Question: sorry im a newbie in css, so please dnt be angry at me, i really wanted postion something like this:
taking in mind that the number will grow, so the text has to stay in the middle. if you get what i mean! :))

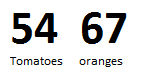
Answer: In order to centre text:
'''
text-align: center;
'''
As for putting your content horizontally, you have more than one way of doing it.
1. Use a table. Not the best idea, TBH, but the possibility exists.
2. Use a CSS grid, such as http://www.1kbgrid.com/ - a way better idea.
3. Use an unordered list. Set list style to none to get rid of bullets, and display the list items inline.
4. Manually float your numbers.